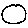
Label: circle